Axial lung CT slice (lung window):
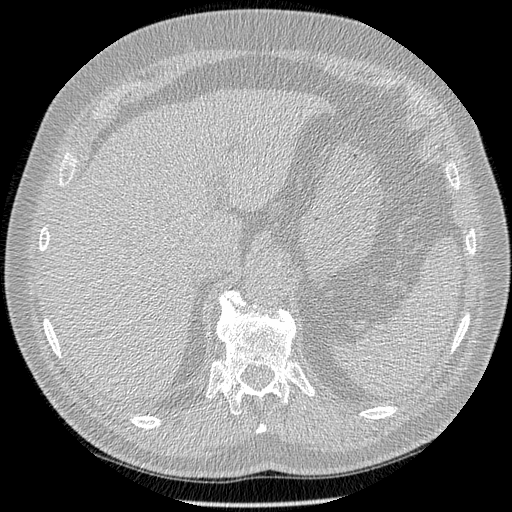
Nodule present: no